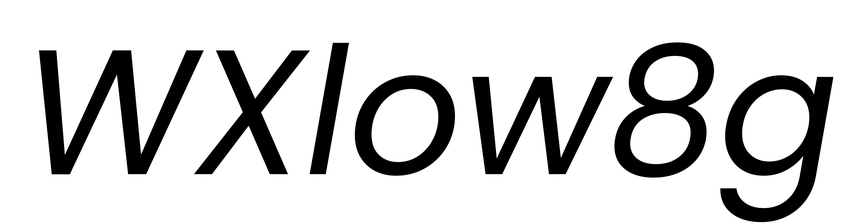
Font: Poppins-Italic